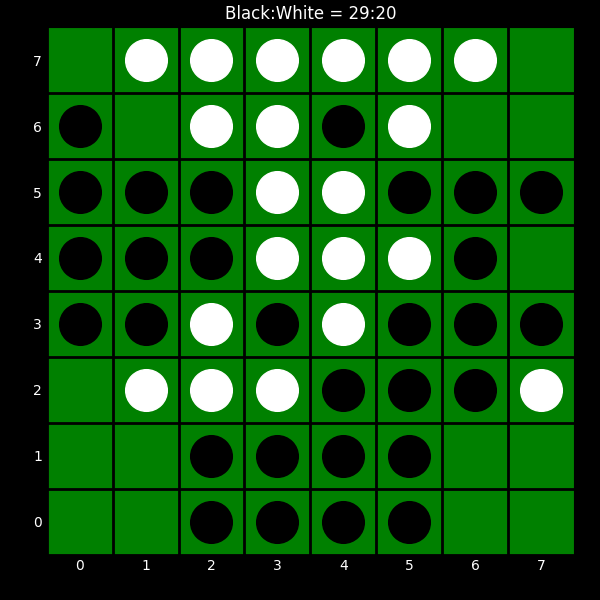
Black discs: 29
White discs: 20